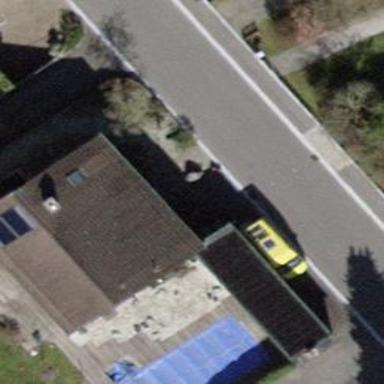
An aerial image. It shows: Building with pitched roof.